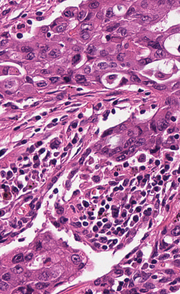
Tumor epithelial tissue: yes
Tumor-associated stroma tissue: yes
Normal tissue: no